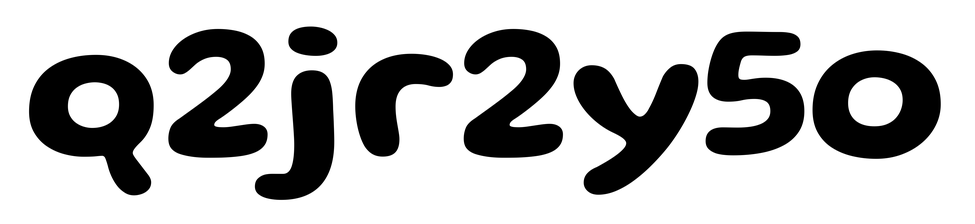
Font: Gluten_SemiBold